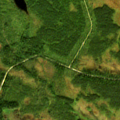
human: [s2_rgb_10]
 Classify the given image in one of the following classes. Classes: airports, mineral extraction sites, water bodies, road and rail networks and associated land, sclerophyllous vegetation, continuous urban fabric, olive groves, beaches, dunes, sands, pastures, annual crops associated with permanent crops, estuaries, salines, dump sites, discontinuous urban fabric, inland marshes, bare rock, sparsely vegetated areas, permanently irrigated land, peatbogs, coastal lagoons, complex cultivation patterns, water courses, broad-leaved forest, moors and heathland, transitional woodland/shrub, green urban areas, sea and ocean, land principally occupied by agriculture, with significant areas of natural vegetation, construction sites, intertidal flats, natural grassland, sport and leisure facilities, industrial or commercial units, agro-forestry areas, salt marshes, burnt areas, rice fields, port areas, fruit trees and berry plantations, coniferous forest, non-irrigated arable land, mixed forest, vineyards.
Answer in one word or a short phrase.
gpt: coniferous forest, transitional woodland/shrub, peatbogs